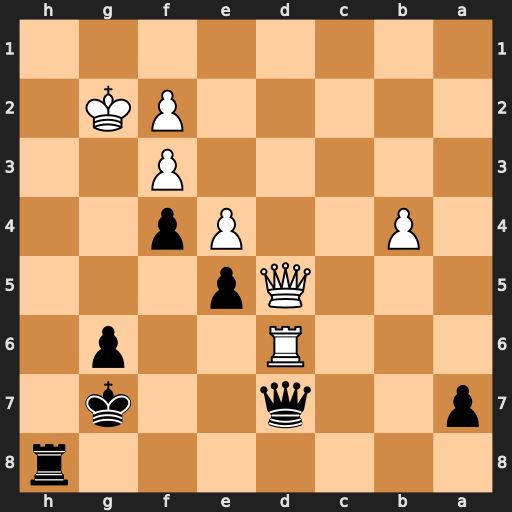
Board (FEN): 7r/p2q2k1/3R2p1/3Qp3/1P2Pp2/5P2/5PK1/8
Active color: b
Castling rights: -
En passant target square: -
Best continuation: Qh3+ Kg1 Qh1#